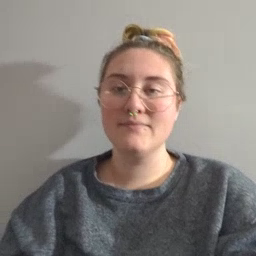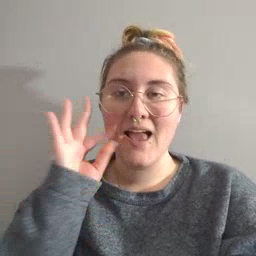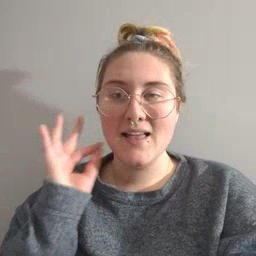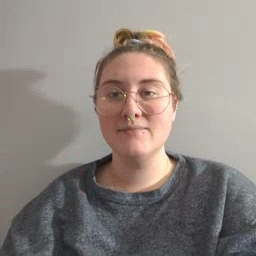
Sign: cat